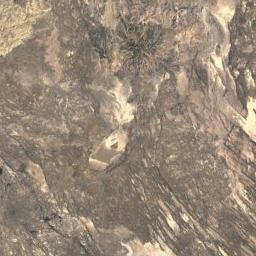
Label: mountain